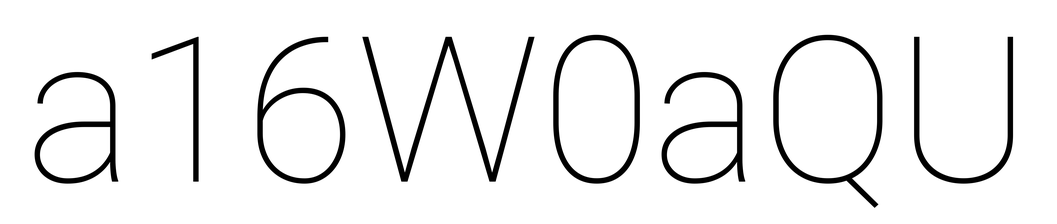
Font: Roboto_Thin